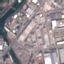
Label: Industrial